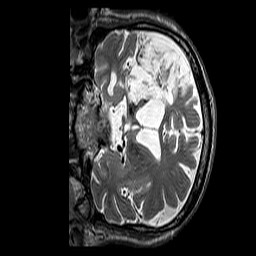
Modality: T2w
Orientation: coronal
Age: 64
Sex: male
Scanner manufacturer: siemens
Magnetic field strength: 3 T
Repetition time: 3.2 s
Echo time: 0.212 s